Question: Is there any way to show data like table data without using '<table>'
i wanna show data like this table without using '<table>'. Is it possible?

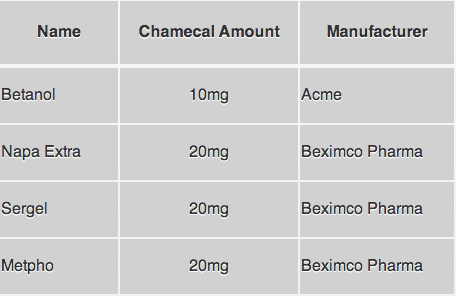
Answer: Yes it is very much possible. You can create such layout using a div structure by using css float property.
Here is the sample code.
'''
<html>
<head>
<style type="text/css">
.trow{
overflow:auto;
width:100%;
}
.thead{
font-weight:bold;
}
.tcell{
width:30%;
float:left;
padding:5px;
background-color:#EEE;
border:1px solid
}
</style>
</head>
<body>
<body>
<div>
<div class="trow thead">
<div class="tcell">Name</div>
<div class="tcell">Chaemacal Amount</div>
<div class="tcell">Manufacturer</div>
</div>
<div class="trow">
<div class="tcell">Betanol</div>
<div class="tcell">10mg</div>
<div class="tcell">Acme</div>
</div>
<div class="trow">
<div class="tcell">Napa Extra</div>
<div class="tcell">20mg</div>
<div class="tcell">Beximco Pharma</div>
</div>
<div class="trow">
<div class="tcell">Sergel</div>
<div class="tcell">20mg</div>
<div class="tcell">Beximco Pharma</div>
</div>
<div class="trow">
<div class="tcell">Metpho</div>
<div class="tcell">20mg</div>
<div class="tcell">Beximco Pharma</div>
</div>
</div>
</body>
</html>
'''
I have also created a JS Fiddle for this.
<URL>